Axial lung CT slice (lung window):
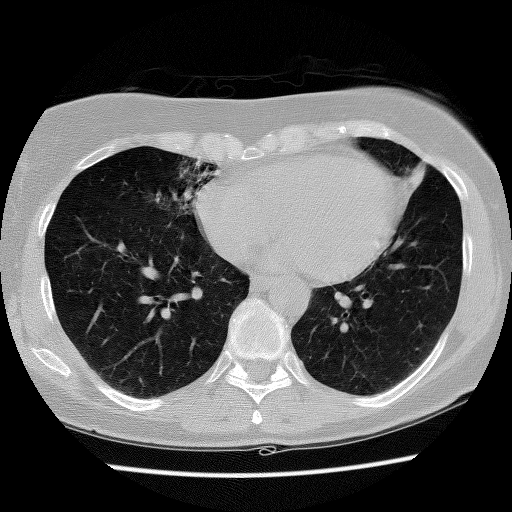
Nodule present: no